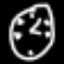
Label: clock